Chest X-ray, AP view. Patient: 65 years old, sex M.
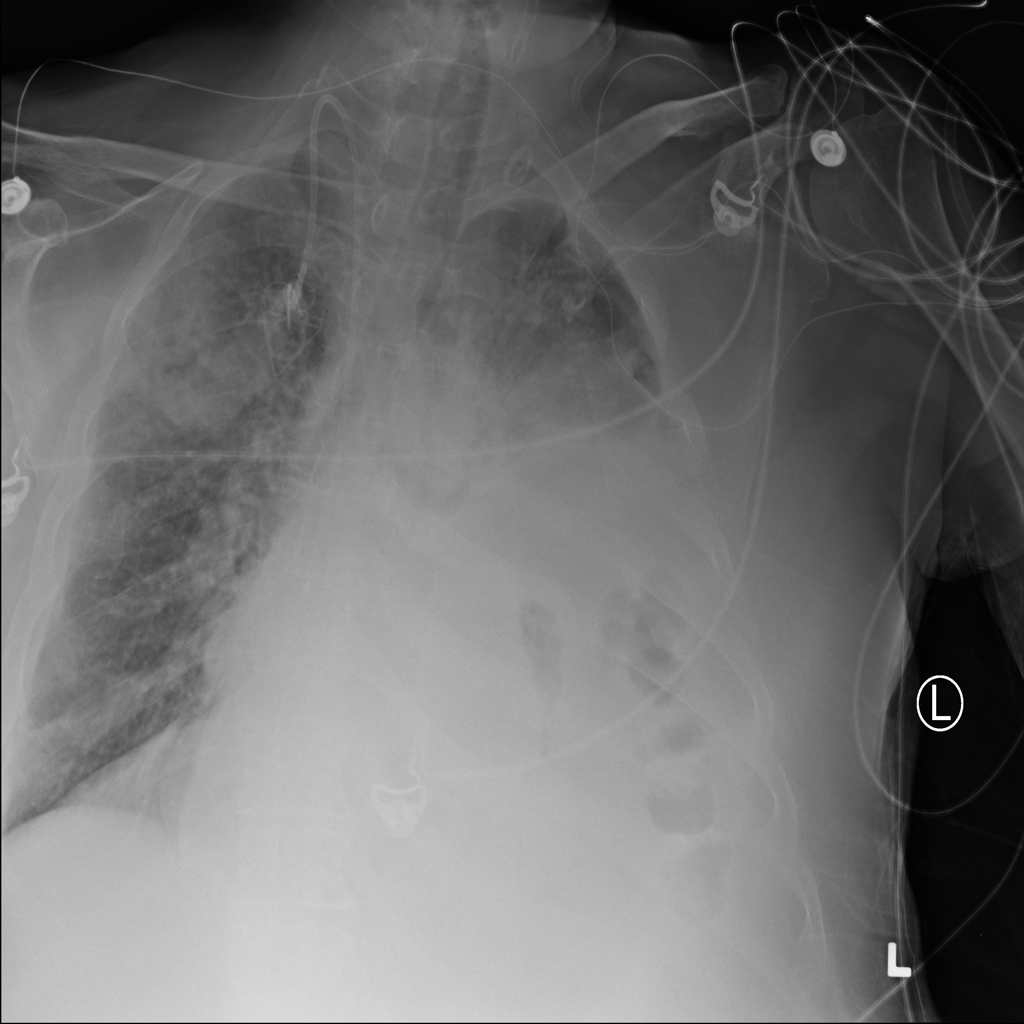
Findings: Consolidation